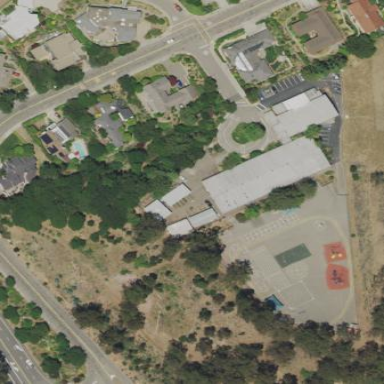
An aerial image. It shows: School.